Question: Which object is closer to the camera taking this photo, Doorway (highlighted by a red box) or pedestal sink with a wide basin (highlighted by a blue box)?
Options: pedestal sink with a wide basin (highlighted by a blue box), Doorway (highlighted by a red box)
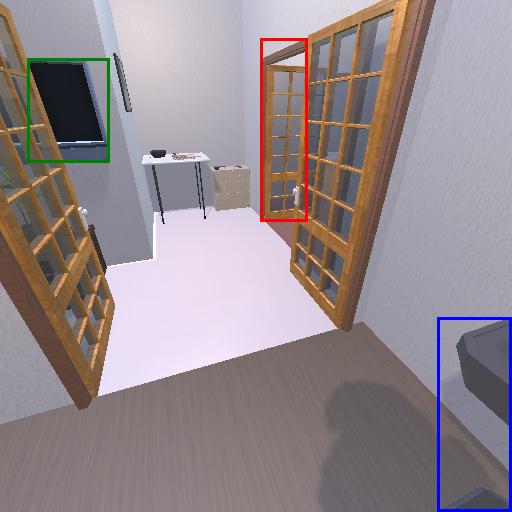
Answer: pedestal sink with a wide basin (highlighted by a blue box)